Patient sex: M
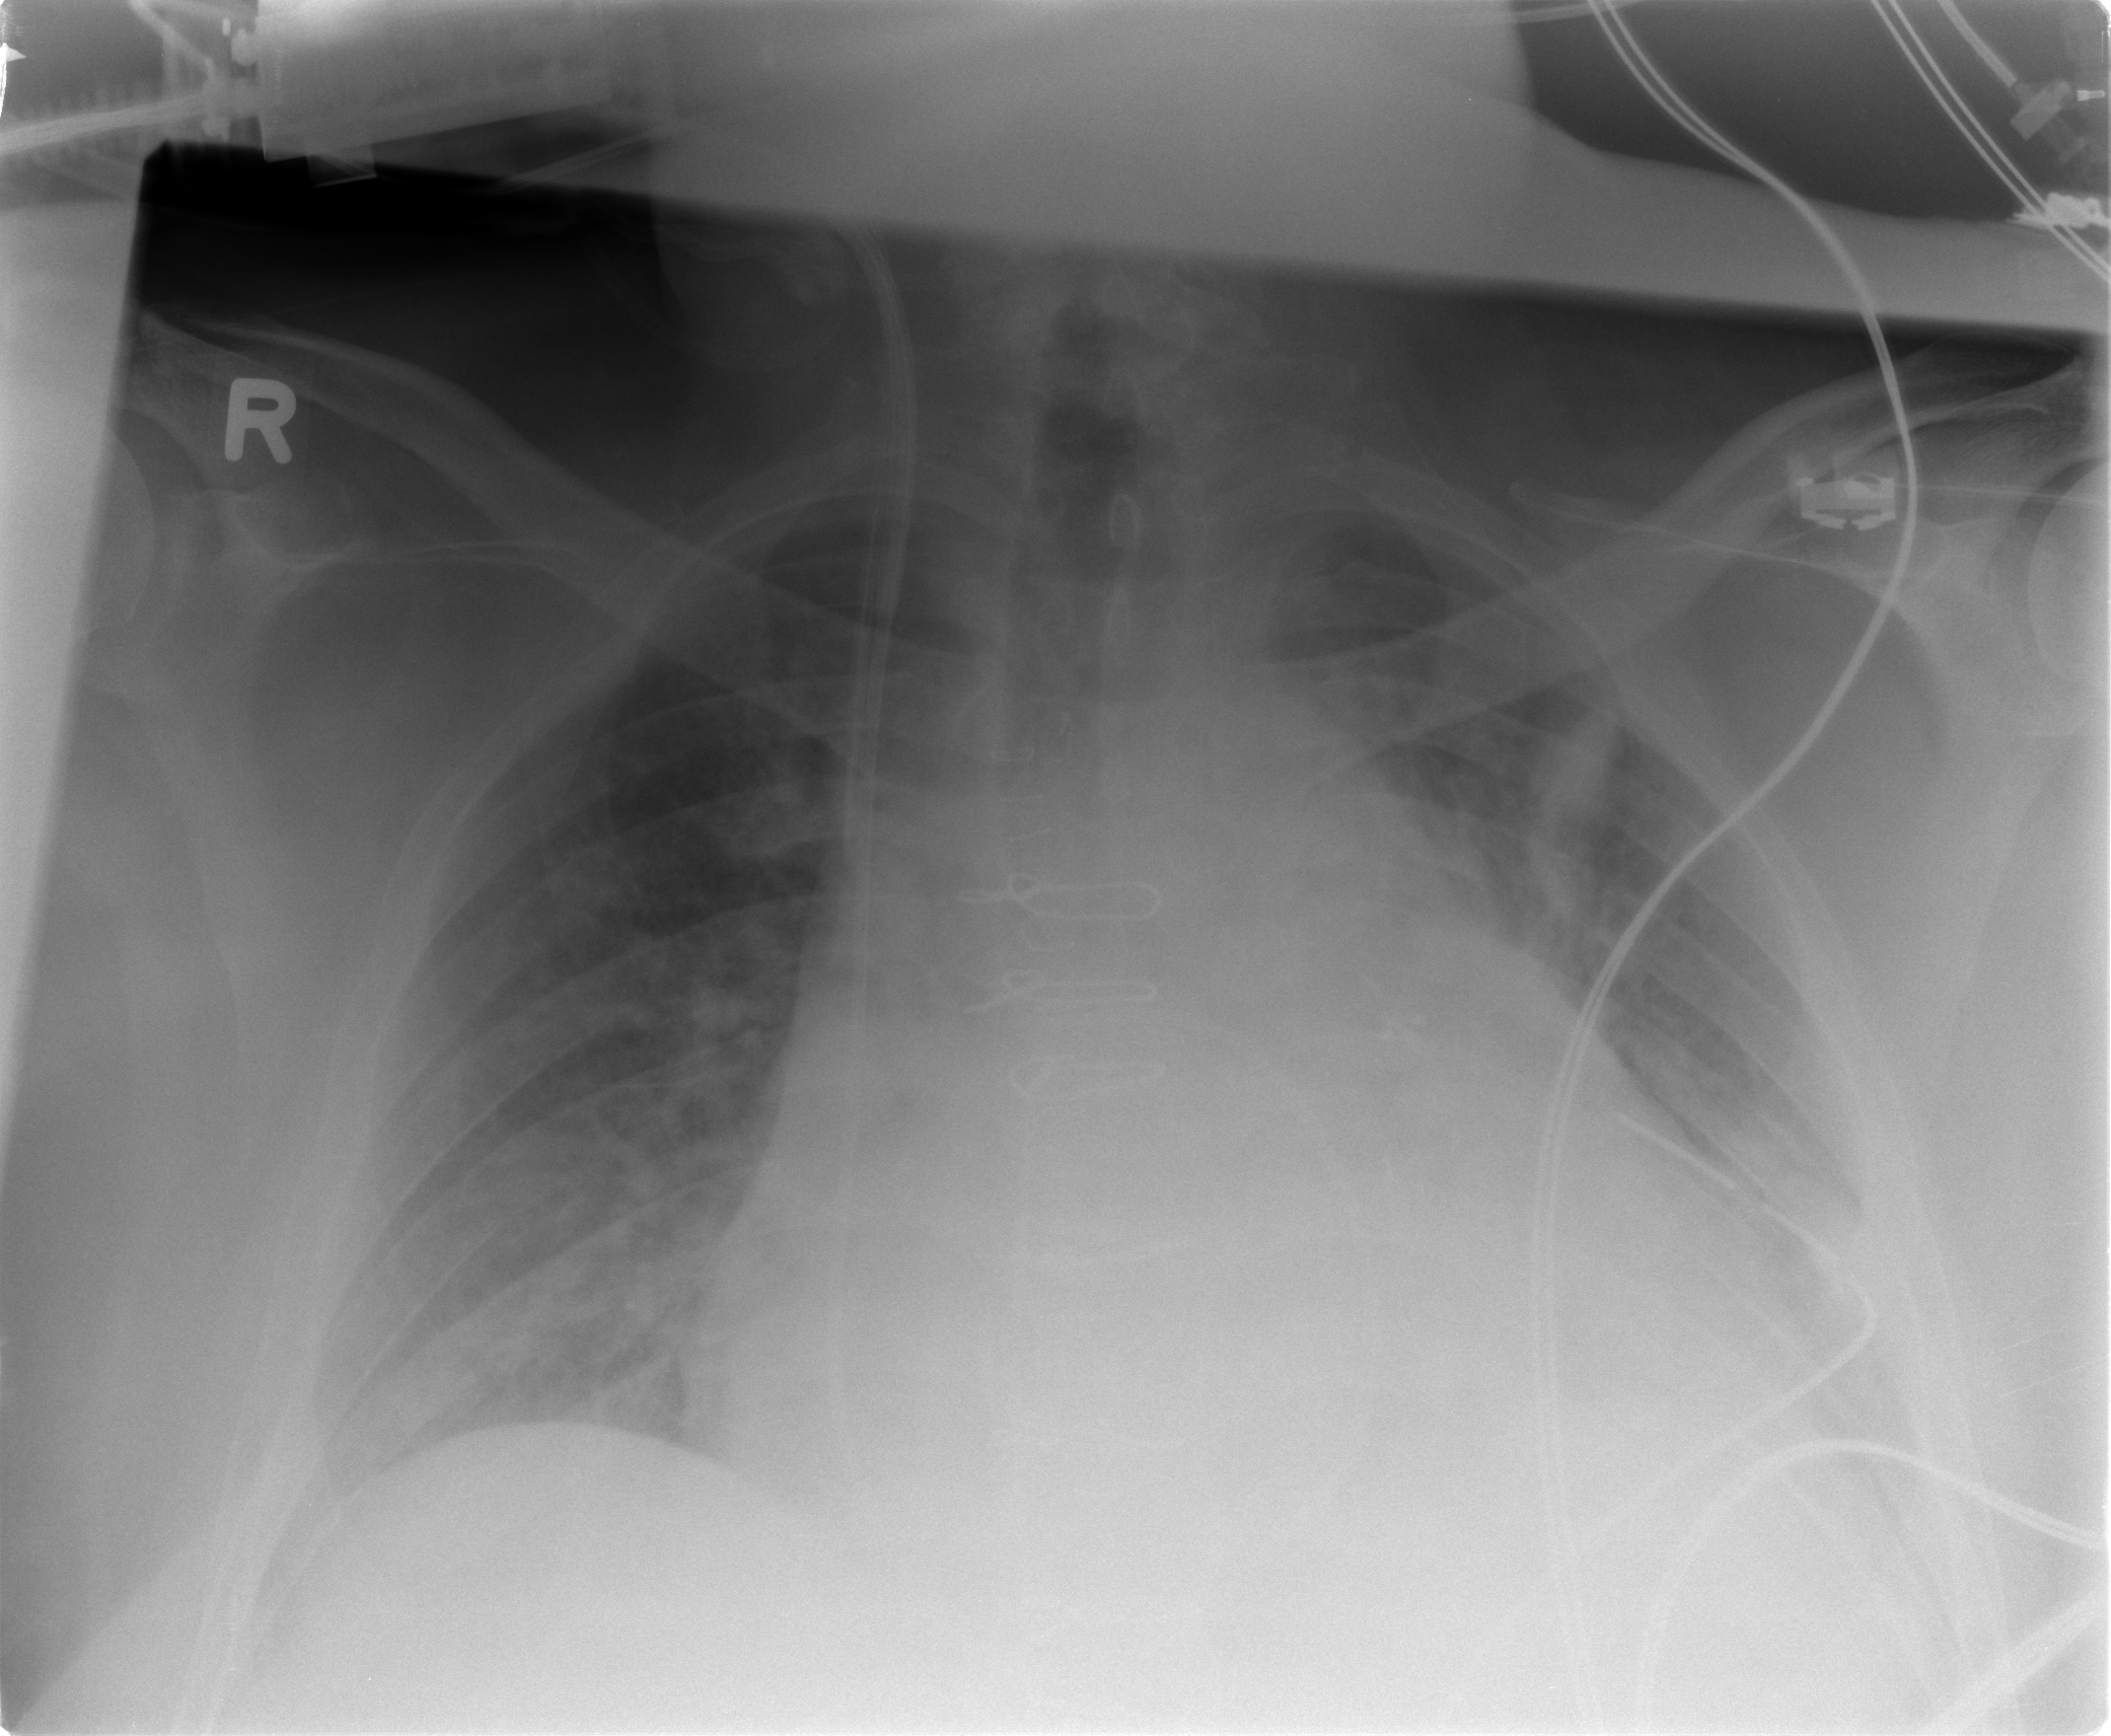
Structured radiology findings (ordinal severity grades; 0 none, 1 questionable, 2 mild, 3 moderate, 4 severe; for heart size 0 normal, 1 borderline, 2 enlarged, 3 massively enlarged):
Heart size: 3
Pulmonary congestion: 2
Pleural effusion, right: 1
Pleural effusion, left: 1
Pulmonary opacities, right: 1
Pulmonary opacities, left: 2
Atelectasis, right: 2
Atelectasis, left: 2